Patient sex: M
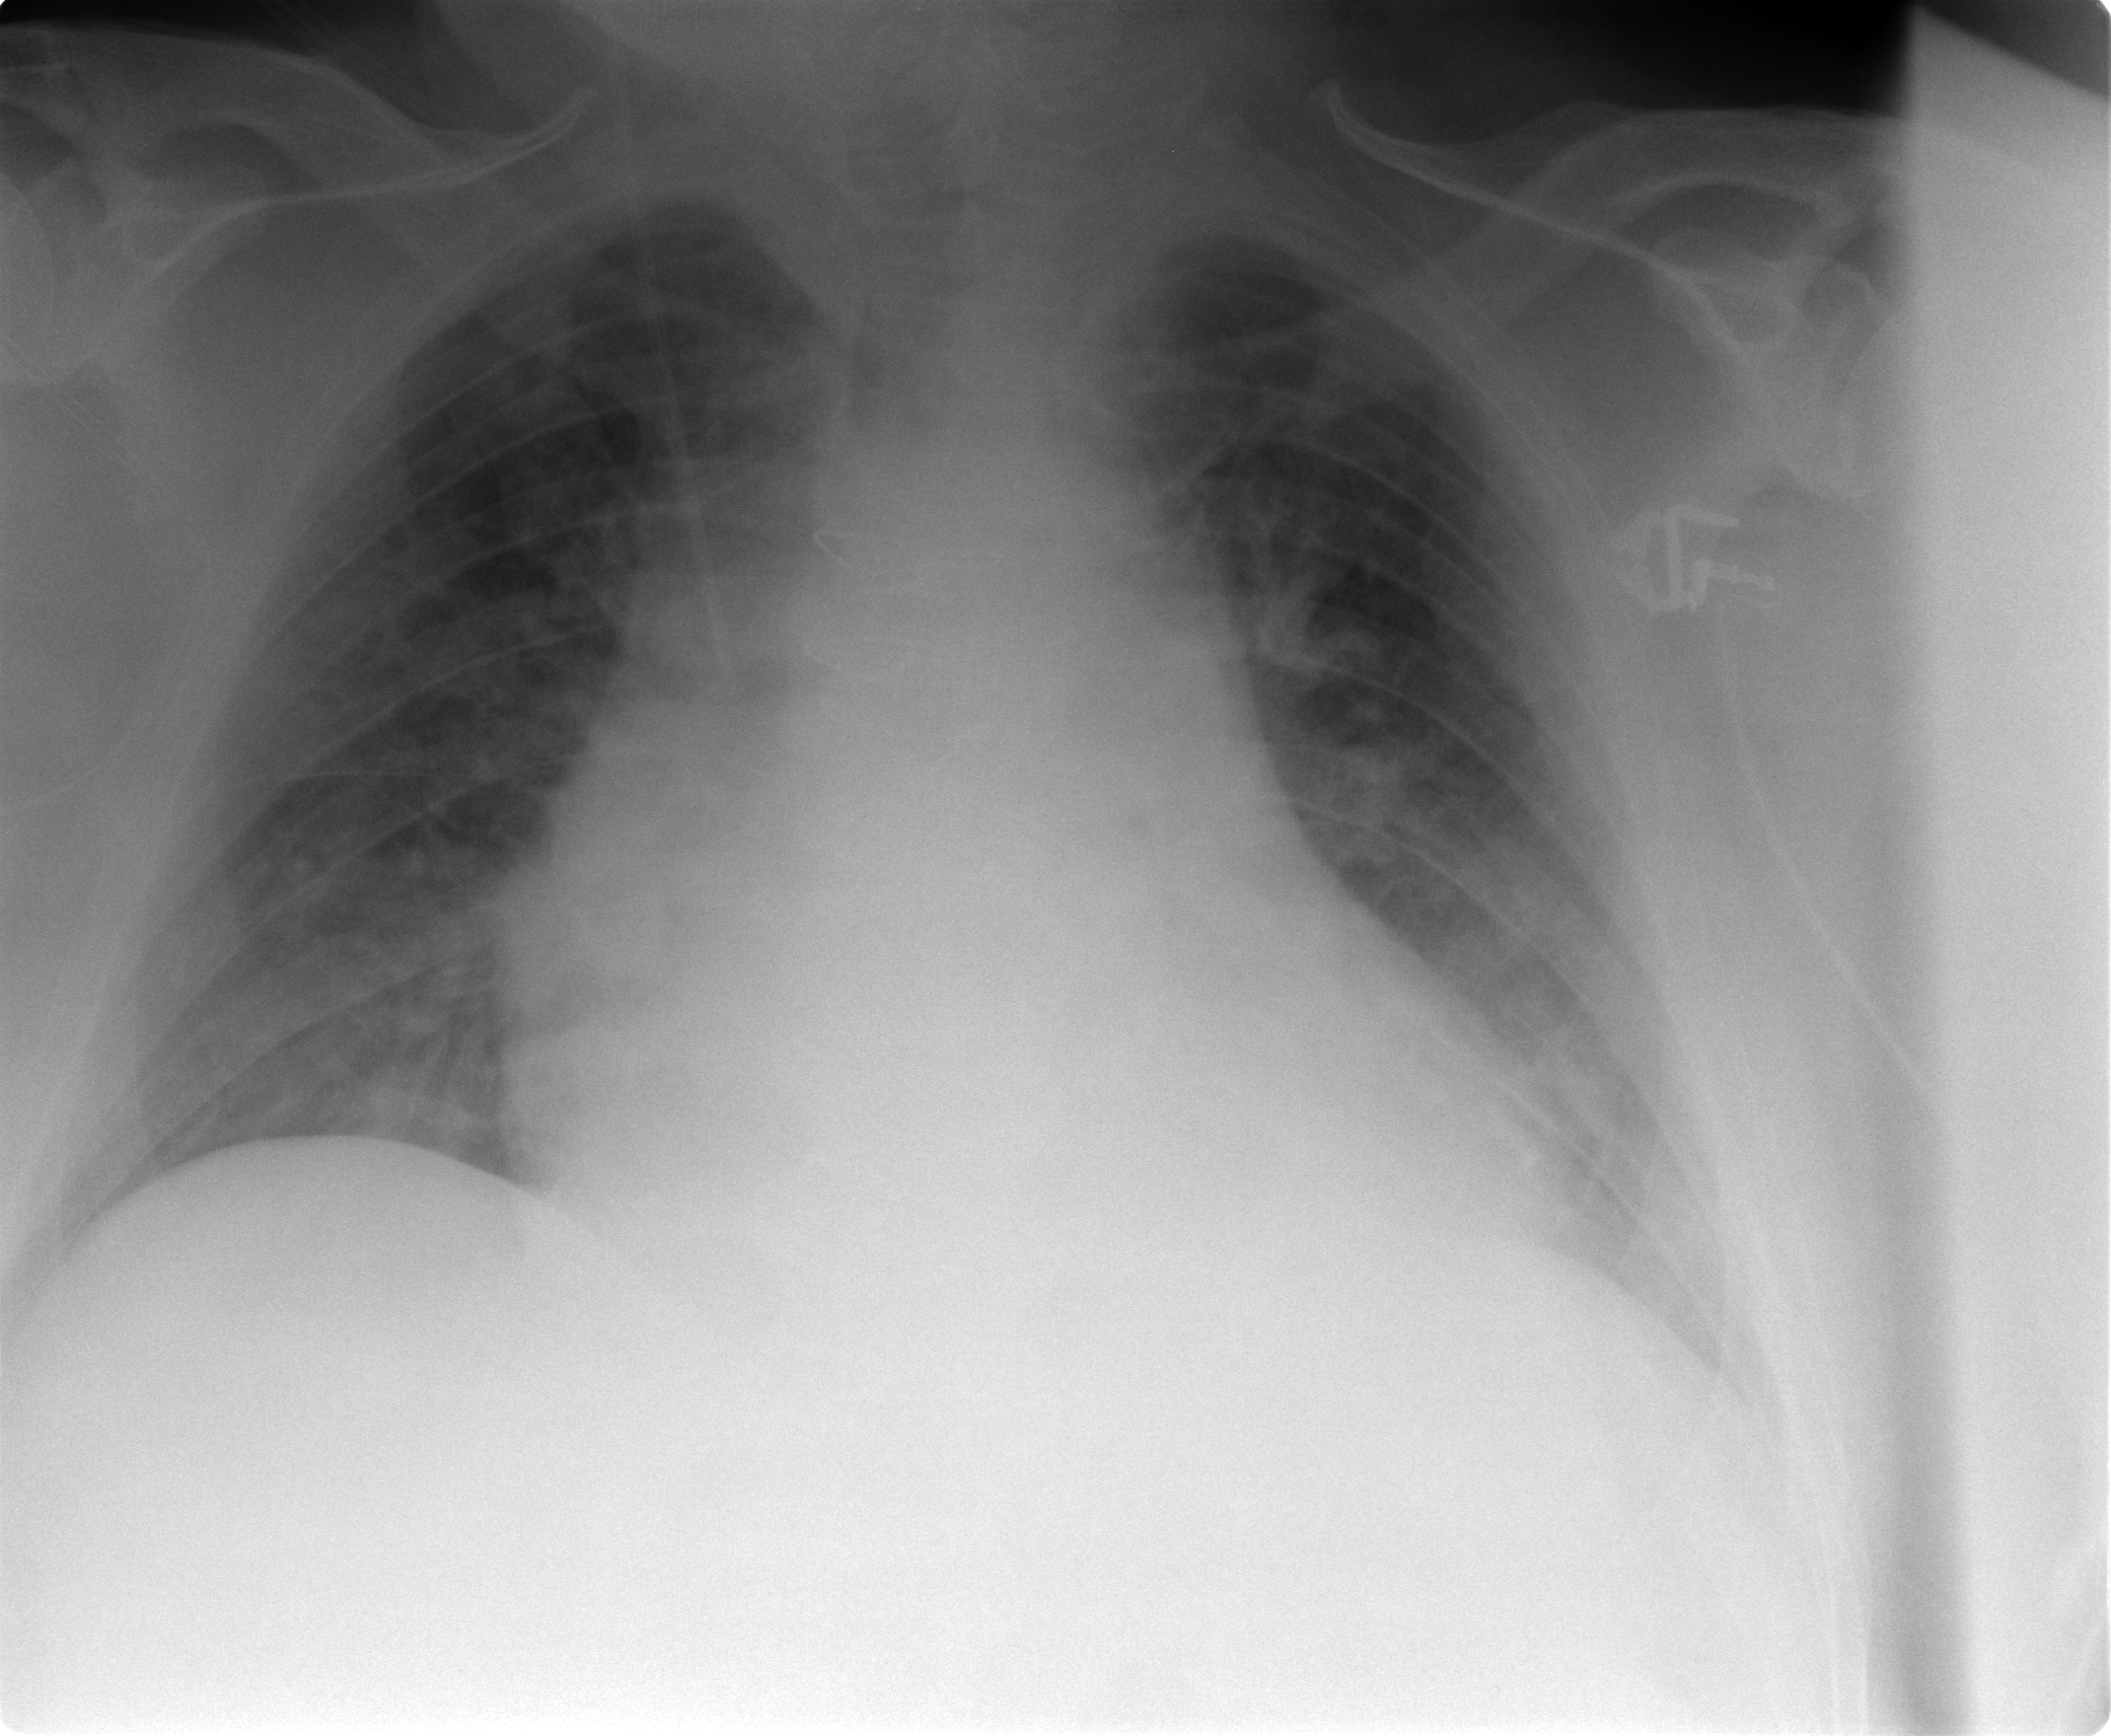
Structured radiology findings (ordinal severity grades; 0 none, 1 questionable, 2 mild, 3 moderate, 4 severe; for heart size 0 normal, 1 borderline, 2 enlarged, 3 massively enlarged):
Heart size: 2
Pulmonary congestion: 2
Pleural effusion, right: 0
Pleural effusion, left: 1
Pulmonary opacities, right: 1
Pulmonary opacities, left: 1
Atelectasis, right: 2
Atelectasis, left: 2